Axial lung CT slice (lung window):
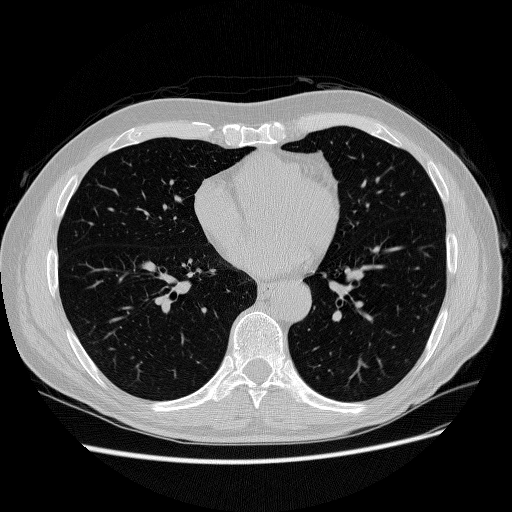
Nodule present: no